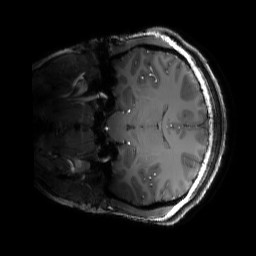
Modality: T1w
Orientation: coronal
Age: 24
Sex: female
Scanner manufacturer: siemens
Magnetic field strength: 6.98 T
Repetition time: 3 s
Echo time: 0.00388 s